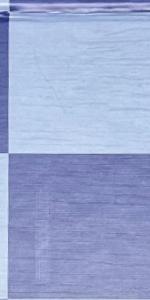
Label: Empty